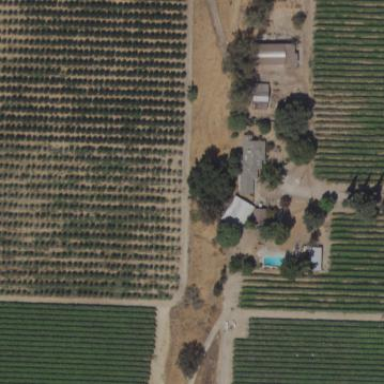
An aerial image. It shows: Vineyard.